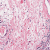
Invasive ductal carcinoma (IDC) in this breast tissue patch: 1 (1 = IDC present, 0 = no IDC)